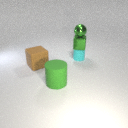
small cyan rubber cylinder behind large green rubber cylinder